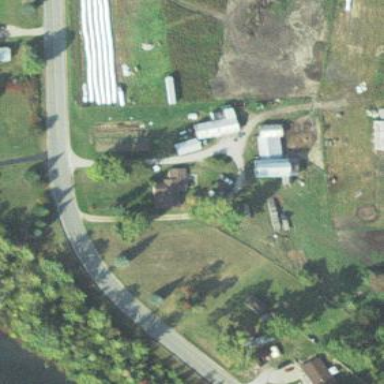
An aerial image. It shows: Farmyard area.